Question: I have a 'UIButton' that I add to my view controller's view in a storyboard. I add centering constraints to position it and leading space constraints to limit its width. In code I add:
'''
self.button.titleLabel.numberOfLines = 0;
self.button.titleLabel.lineBreakMode = NSLineBreakByWordWrapping;
[self.button setTitle:@"A real real real real real real real real long long name." forState:UIControlStateNormal];
self.button.backgroundColor = [UIColor redColor];
self.button.titleLabel.backgroundColor = [UIColor blueColor];
'''
The result is shown below:

I want the button to size to its content. How can I do this?
I've tried
'''
[self.button sizeToFit];
'''
and I've tried setting the content hugging and compression resistance autolayout constraints priorities to required.
I've also tried explicitly setting the 'contentEdgeInsets' and 'titleEdgeInsets' to 'UIEdgeInsetsZero' and calling 'invalidateIntrinsicContentSize'.
I've also noticed that if I place newline characters in the title string, the button does seem to resize to fit its content.
I'm running on Xcode 6 and iOS 8 on the iPhone 6 Simulator.
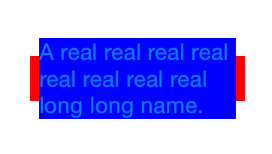
Answer: I've gotten this to work, but you have to use a custom button, not a system type. Give the button both width and height constraints, and make an IBOutlet to the height constraint (heightCon in my code) so you can adjust it in code.
'''
- (void)viewDidLoad {
[super viewDidLoad];
self.button.titleLabel.numberOfLines = 0;
self.button.titleLabel.lineBreakMode = NSLineBreakByWordWrapping;
[self.button setTitle:@"A real real real real real real real real long long name." forState:UIControlStateNormal];
[self.button addTarget:self action:@selector(doStuff:) forControlEvents:UIControlEventTouchUpInside];
self.button.backgroundColor = [UIColor redColor];
self.button.titleLabel.backgroundColor = [UIColor blueColor];
[self.button layoutIfNeeded]; // need this to update the button's titleLabel's size
self.heightCon.constant = self.button.titleLabel.frame.size.height;
}
'''
I found that you can also do this more simply, and with a system button if you make a subclass, and use this code,
'''
@implementation RDButton
-(CGSize)intrinsicContentSize {
return CGSizeMake(self.frame.size.width, self.titleLabel.frame.size.height);
}
'''
The overridden intrinsicContentSize method is called when you set the title. You shouldn't set a height constraint in this case.